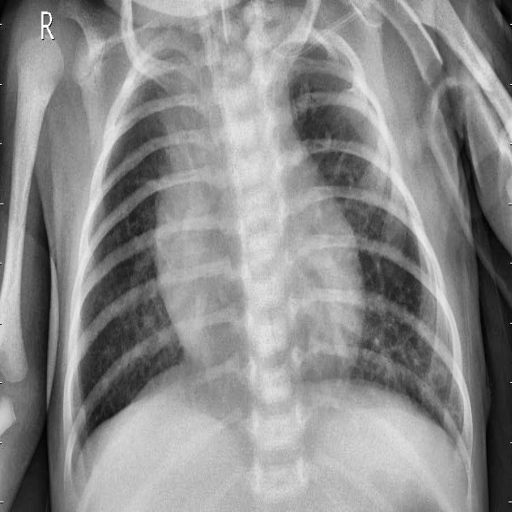
Finding: PNEUMONIA